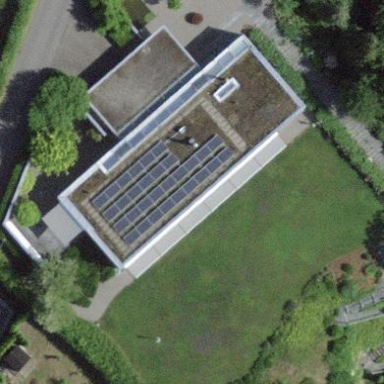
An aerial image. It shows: Solar power generator.